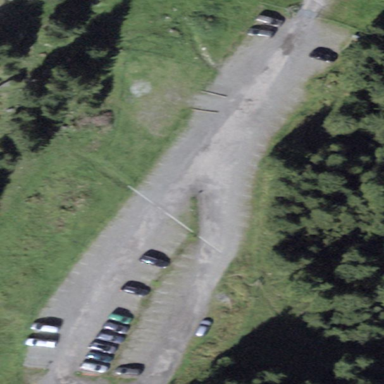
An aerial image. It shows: Parking area with pebblestone surface.